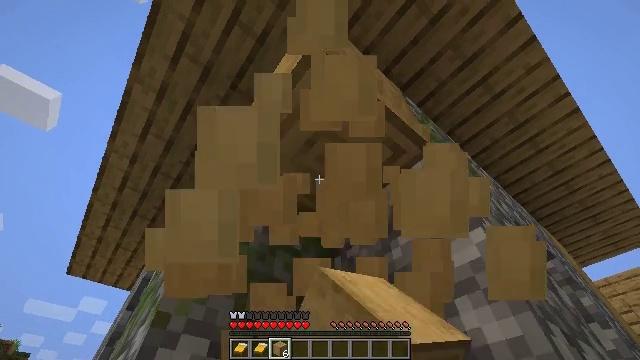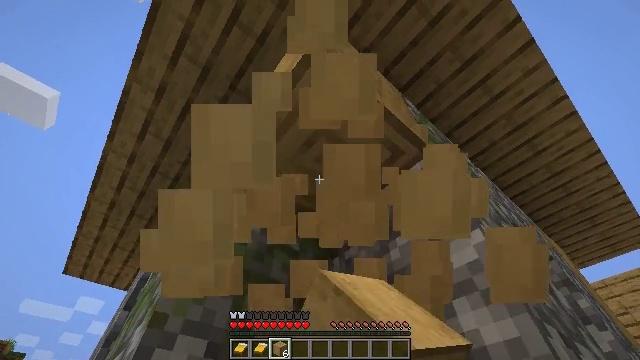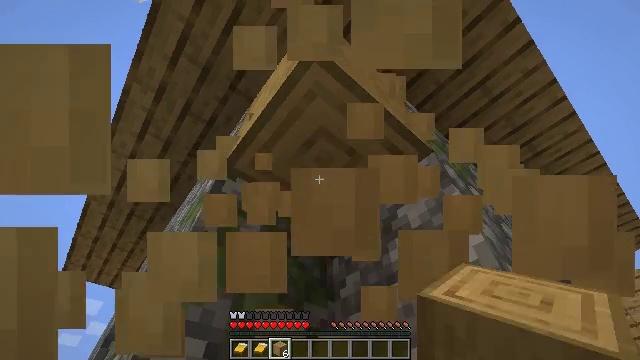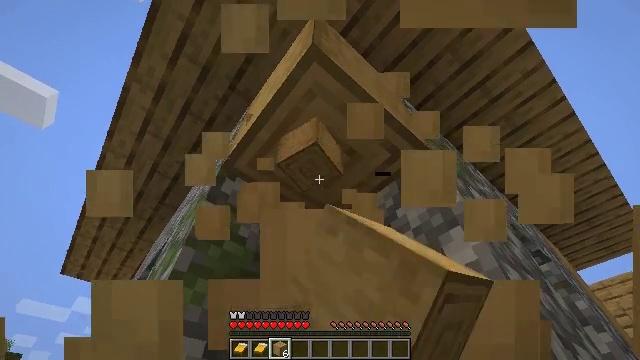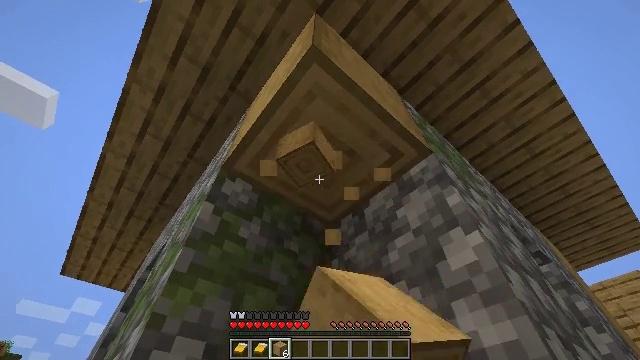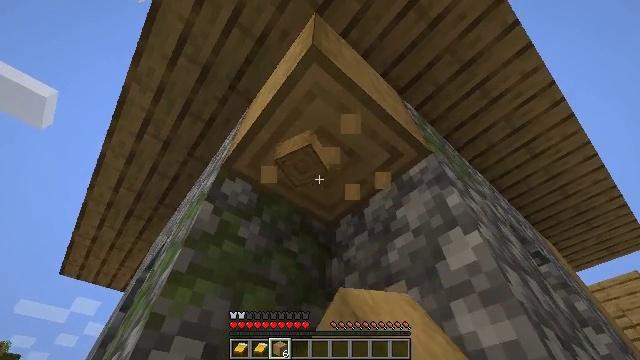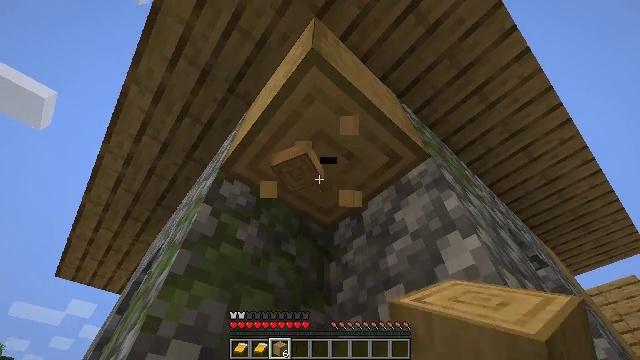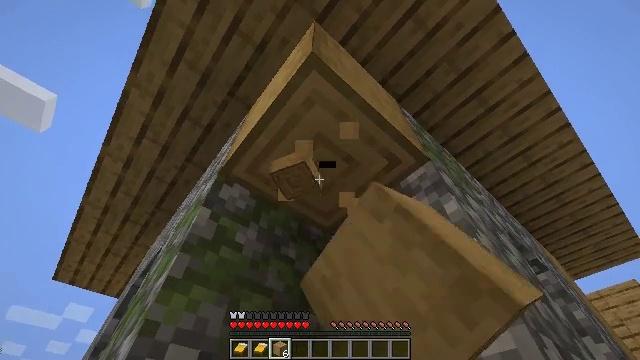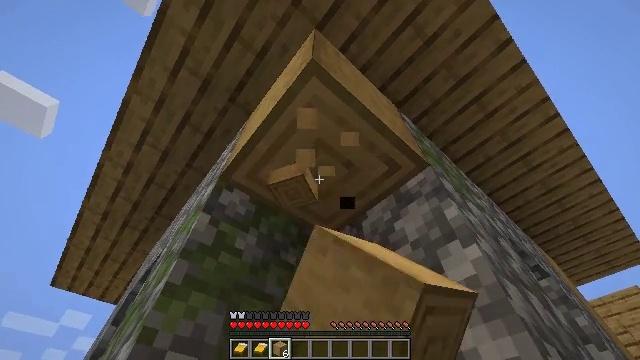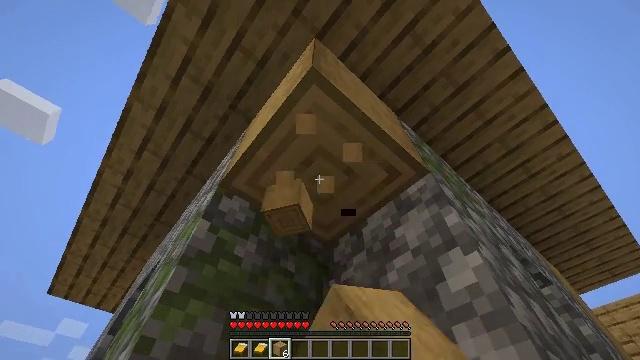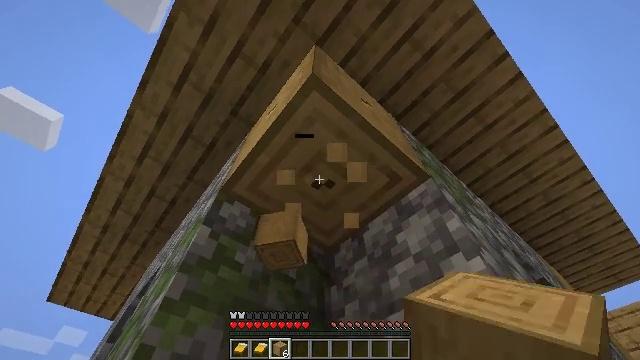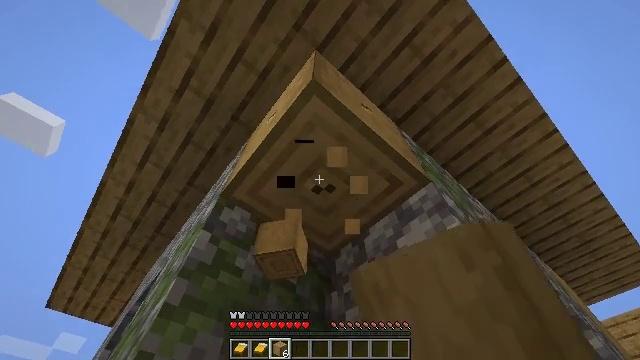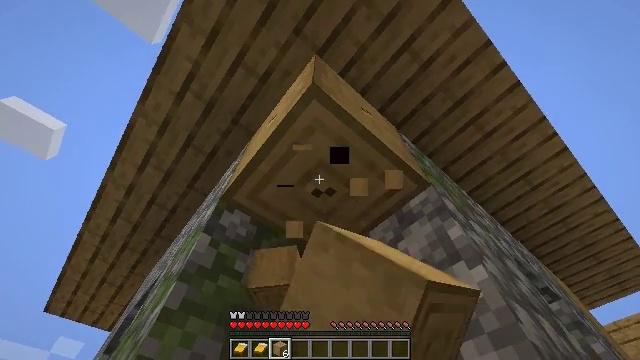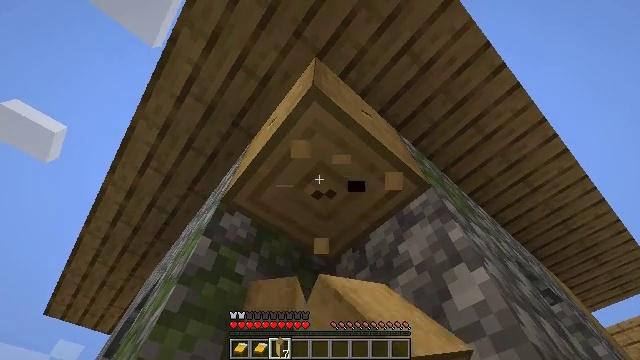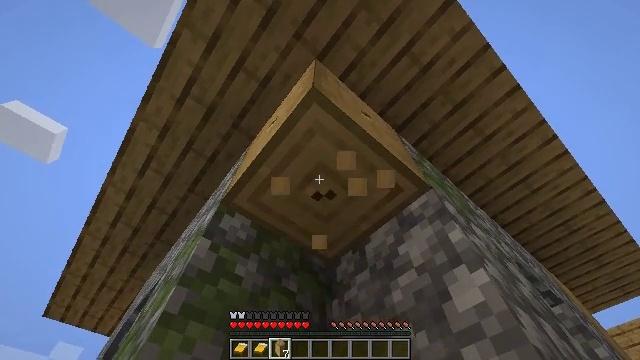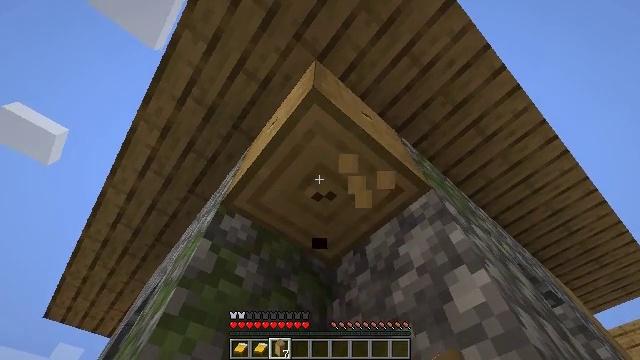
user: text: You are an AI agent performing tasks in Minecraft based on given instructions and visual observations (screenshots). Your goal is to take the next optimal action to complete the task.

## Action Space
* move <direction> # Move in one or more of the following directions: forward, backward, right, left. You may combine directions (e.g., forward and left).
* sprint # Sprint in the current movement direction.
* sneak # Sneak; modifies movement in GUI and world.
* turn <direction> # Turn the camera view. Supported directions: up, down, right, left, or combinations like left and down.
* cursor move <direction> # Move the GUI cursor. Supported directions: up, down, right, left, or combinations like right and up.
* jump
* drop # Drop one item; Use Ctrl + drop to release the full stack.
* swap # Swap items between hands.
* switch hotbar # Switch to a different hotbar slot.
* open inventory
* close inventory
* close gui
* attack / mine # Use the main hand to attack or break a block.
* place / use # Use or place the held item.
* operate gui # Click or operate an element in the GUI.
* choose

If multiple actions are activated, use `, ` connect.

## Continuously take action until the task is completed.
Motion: motion action
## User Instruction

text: Attack the stripped oak log to collect it.
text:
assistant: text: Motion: attack / mine
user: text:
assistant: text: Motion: attack / mine
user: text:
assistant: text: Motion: attack / mine
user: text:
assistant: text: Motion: attack / mine
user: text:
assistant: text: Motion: attack / mine
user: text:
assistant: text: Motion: attack / mine
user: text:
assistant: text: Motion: attack / mine
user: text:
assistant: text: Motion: turn up, attack / mine
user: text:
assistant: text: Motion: turn up, attack / mine
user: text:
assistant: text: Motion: turn up, attack / mine
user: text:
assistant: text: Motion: turn up, attack / mine
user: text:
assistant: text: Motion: attack / mine
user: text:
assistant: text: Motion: attack / mine
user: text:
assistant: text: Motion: attack / mine
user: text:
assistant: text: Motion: attack / mine
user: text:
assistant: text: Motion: attack / mine
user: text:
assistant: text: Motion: attack / mine
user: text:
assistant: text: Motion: attack / mine
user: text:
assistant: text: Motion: attack / mine
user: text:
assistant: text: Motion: attack / mine
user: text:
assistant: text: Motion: attack / mine
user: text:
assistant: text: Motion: attack / mine
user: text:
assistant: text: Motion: attack / mine
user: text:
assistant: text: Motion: attack / mine
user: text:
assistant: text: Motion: attack / mine
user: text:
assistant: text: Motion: attack / mine
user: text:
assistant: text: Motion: attack / mine
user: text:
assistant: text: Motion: attack / mine
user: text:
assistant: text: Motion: attack / mine
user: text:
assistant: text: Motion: attack / mine